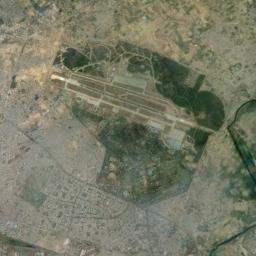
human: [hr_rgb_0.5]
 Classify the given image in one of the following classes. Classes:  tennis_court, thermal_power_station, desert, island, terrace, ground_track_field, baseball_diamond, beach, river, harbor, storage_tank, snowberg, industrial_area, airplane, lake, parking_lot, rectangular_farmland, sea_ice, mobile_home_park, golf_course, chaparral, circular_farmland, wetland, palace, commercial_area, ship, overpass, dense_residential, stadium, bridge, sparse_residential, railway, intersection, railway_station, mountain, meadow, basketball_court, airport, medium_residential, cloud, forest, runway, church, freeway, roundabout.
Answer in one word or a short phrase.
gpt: airport